Question: For this question, I don't require a full explanation of all code, but helping me get insight into the process for achieving this result would be very helpful! Some information sources that will lead me to where I want to be.
Don't hesitate to give your opinion or make suggestions on how you would make it better in case you have better ideas - We just want to jump off the regular photo album system.
In the added screenshot I have added a painted image that makes the purpose clear.
1. Albums are created by tapping the "+" sign. (This shows a popup window in which the user can tag a bar/event to which the picture applies; the bar/event profile picture will appear on the album cover).
2. Newly taken pictures should appear in a separate band on the screen. They will float there until the user drags and drops them into an album. Note that the picture is also taken from within the app (using the native camera of the smartphone).
3. When the user added them to an album that was tagged, they will also be displayed automatically in the gallery of the tagged bar/event profile. (Of course in the app, personal profiles will be available as well).
Which technologies / workflow would you advise me?
What I need to create now is just an empty shell for the app that demonstrates the visual workflow (the data flows are not important at this point).
I have read about some libraries such as three20 or UIImagePicker, I don't know if they are easy to customize towards our needs.
Thanks!

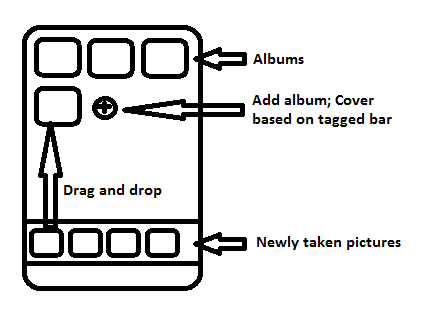
Answer: I cannot comment on the likes of Three20 as I have never actually used them.
One method I can suggest, is using a number of scrollviews. Based on your example, you would require 2 individual scrollviews. (For ease lets call them AlbumsSV and PicturesSV).
The AlbumsSV would dynamically load content, based on your backing store. One approach I have used in the past, is to load custom views into a scroll view, as this allows for maximum control, you can specify any requirements as properties of the view (i.e Primary key etc), also you can load a 'preview image' based on the data held in your data store.
Assuming you always want the ability to add new items to be last element added to the AlbumsSV, then you can simply add another custom view to the AlbumsSV after all other items have processed.
PicturesSV would simply load content based upon what is in the users camera roll. Again I would recommend using a custom view, as you can set properties such as FileURL etc on the custom view, this will aid when it comes to dragging items into a specific album.
Hope this helps :)